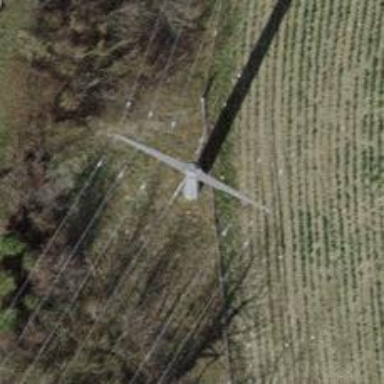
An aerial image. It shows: Power pole.